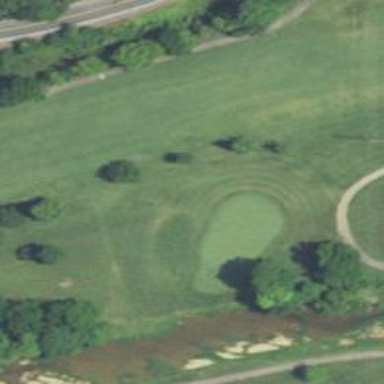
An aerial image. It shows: Golf hole.